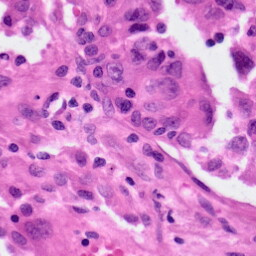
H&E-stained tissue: Lung